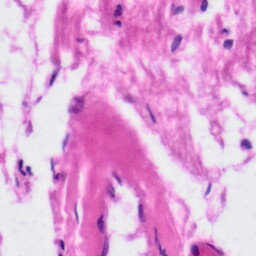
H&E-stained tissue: Tonsil